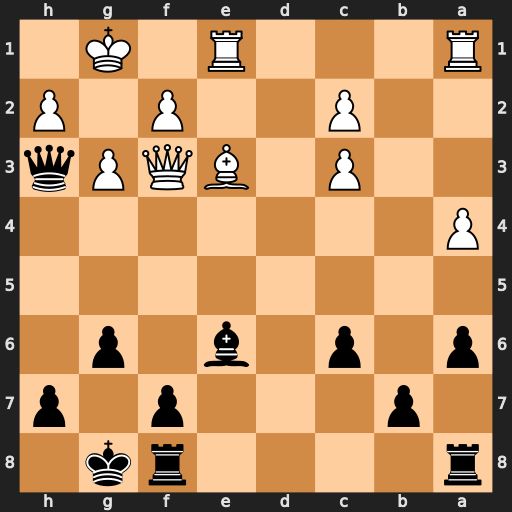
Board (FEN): r4rk1/1p3p1p/p1p1b1p1/8/P7/2P1BQPq/2P2P1P/R3R1K1
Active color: b
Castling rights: -
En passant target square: -
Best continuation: Bd5 Qxd5 cxd5